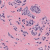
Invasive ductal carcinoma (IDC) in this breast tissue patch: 1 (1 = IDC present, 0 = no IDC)